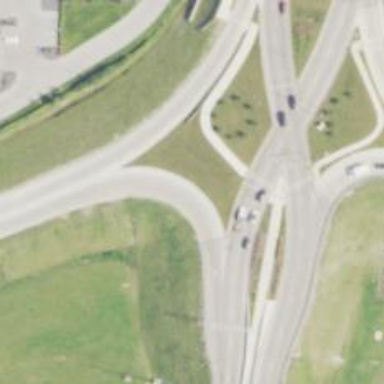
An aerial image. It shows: Motorway link at diverging diamond interchange (DDI) junction.